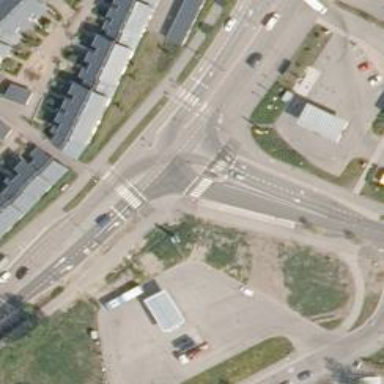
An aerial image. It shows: Asphalt cycleway.